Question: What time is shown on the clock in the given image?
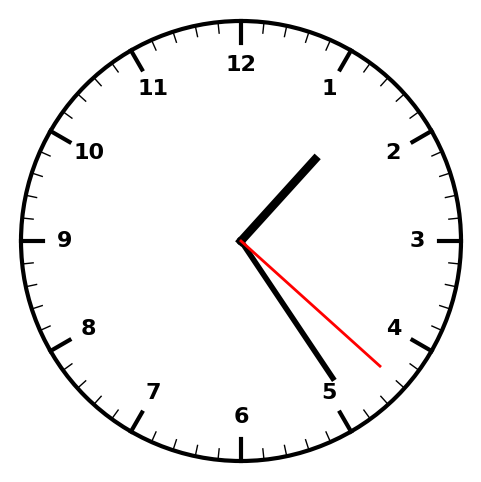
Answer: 01:24:22